Interaction volume radius: 5 \u00c5
Interaction volume height: 15 \u00c5
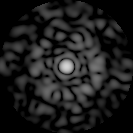
Disorder parameter: 0.8524